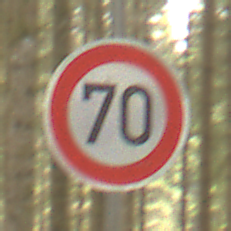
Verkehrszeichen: Geschwindigkeit70
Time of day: MorningAfternoon
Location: Outdoor (Nature)
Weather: Overcast
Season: Winter
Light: Natural